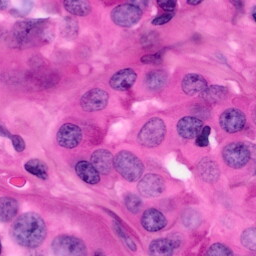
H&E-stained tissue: Pancreatic